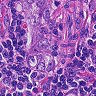
Metastatic tissue present: yes